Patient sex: M
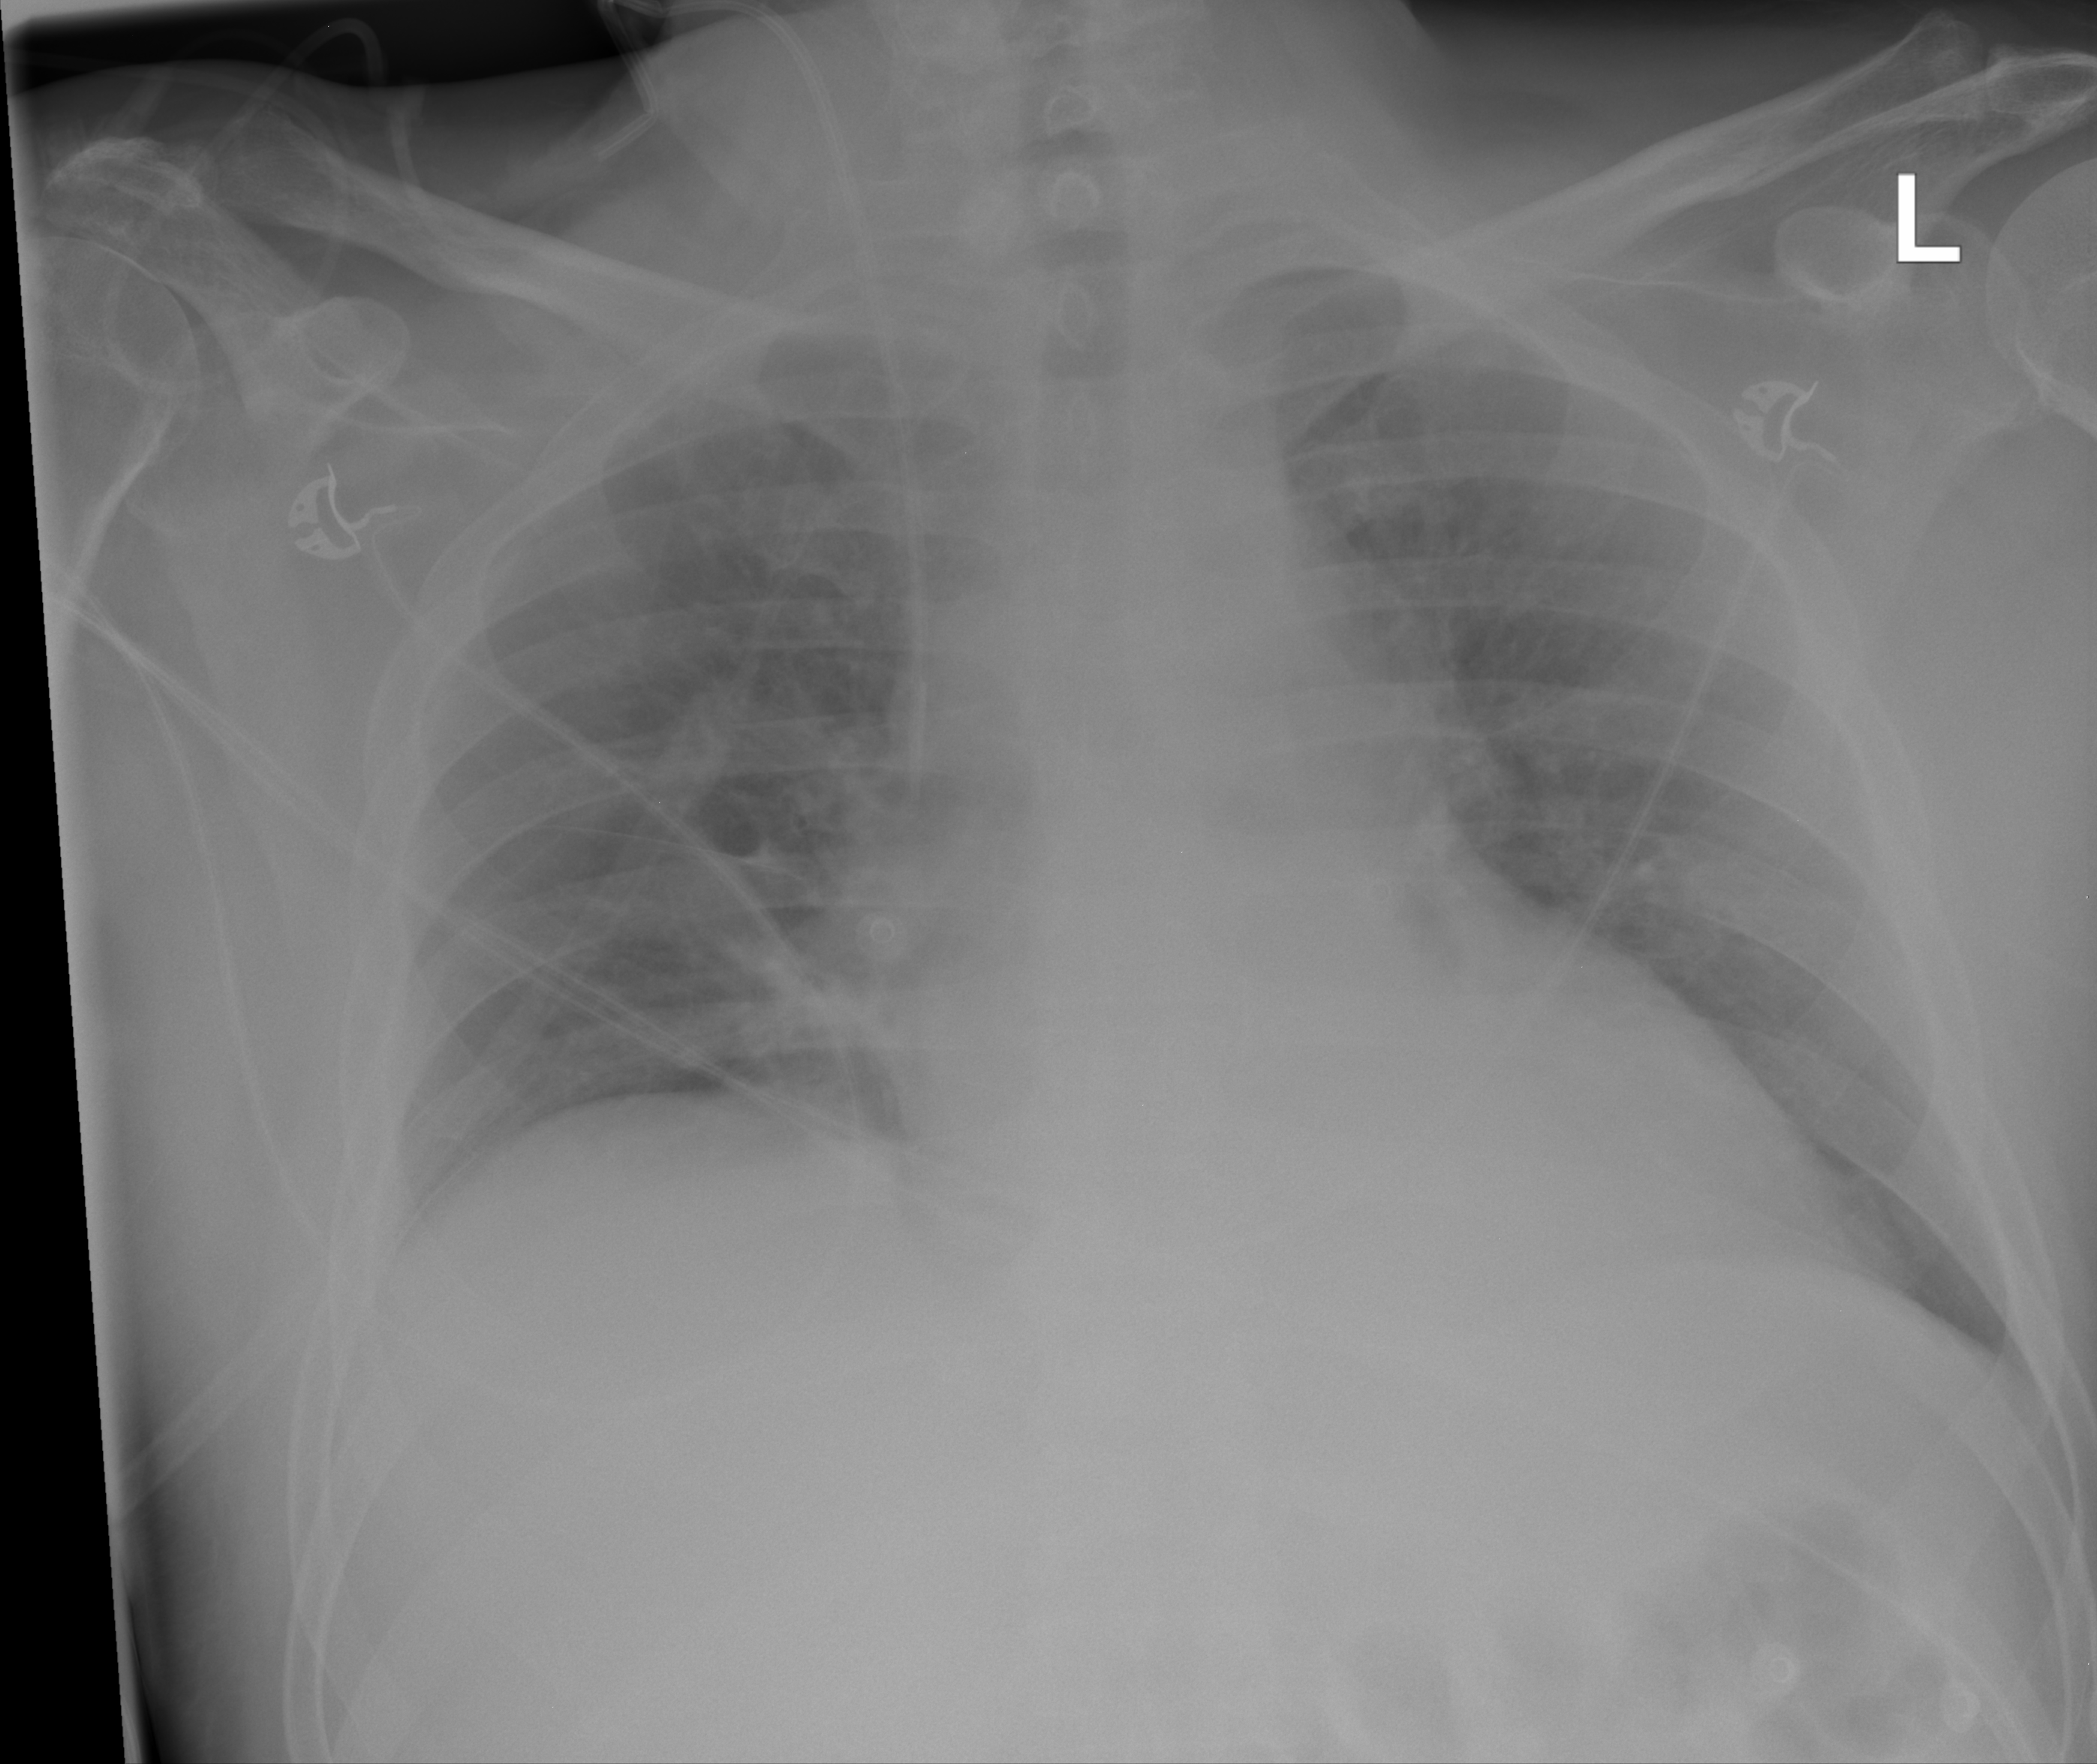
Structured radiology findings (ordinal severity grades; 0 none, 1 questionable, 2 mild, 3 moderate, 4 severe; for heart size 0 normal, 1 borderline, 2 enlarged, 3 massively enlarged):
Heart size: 0
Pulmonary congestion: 1
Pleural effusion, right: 0
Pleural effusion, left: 0
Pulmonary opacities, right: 0
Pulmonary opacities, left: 1
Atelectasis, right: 1
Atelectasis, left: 1